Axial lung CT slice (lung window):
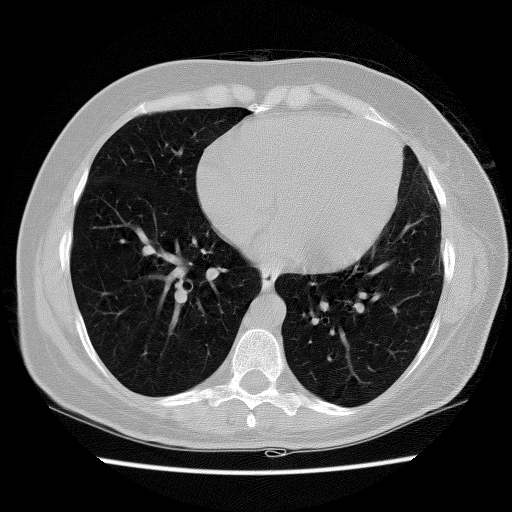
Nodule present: no